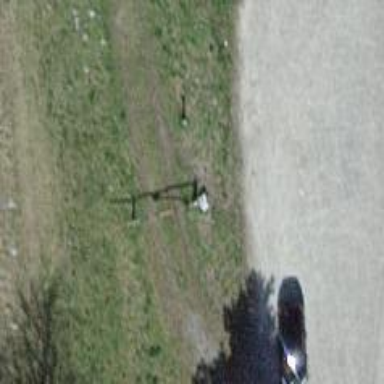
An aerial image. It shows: Swing gate.